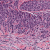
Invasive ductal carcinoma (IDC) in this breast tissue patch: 1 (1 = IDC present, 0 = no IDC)